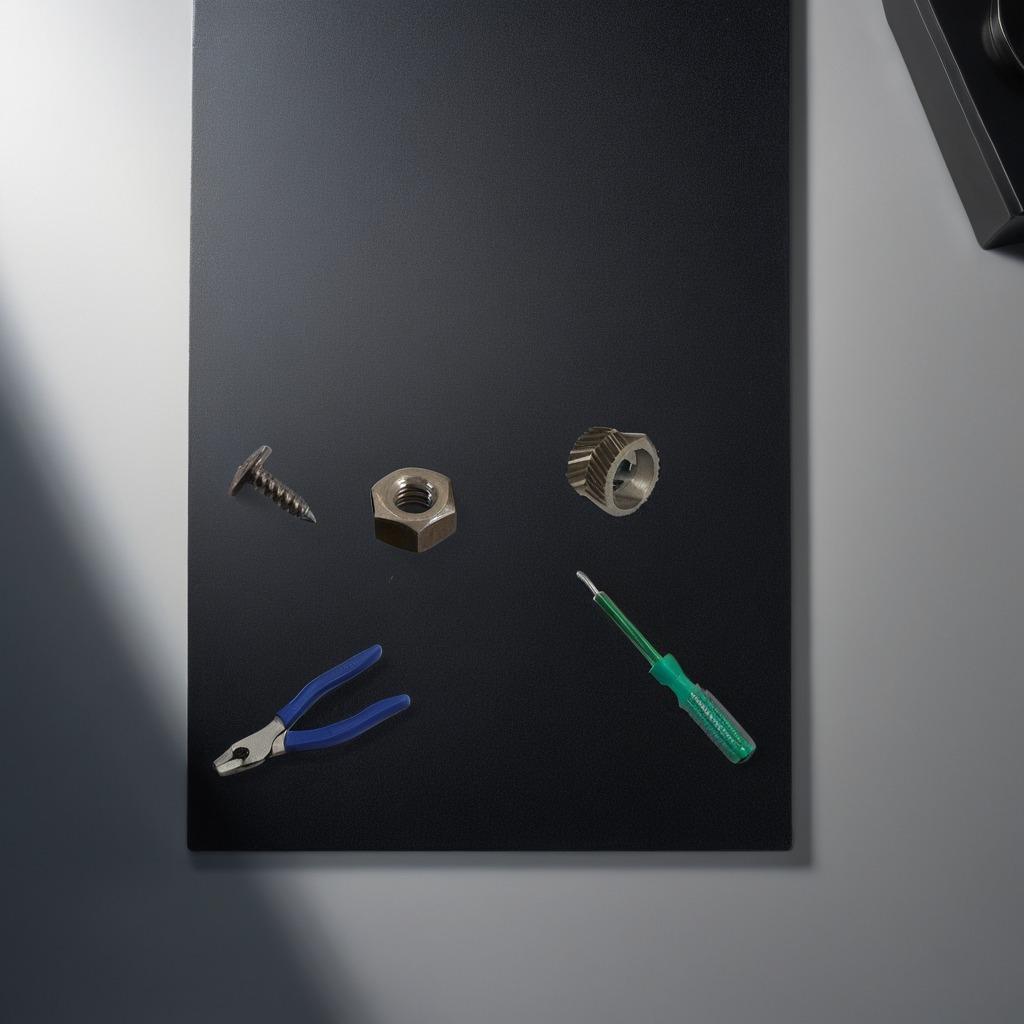
A steel gear with teeth, a metal machine screw, a pair of pliers, a screwdriver, and a metal nut are lying on the clean granite tabletop.